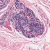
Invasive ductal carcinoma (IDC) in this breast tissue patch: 0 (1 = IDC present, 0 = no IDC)